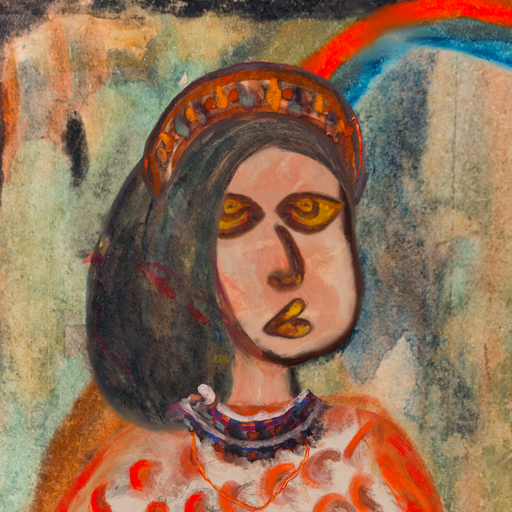
Background: Childish, Head And Neck Side: Roy_Bahadur, Face Side: Comrade, Bust: Rupkatha, Hair Side: Gypsy_Mother, Head Accessory: Hypocrite, Second Necklace: Gypsy_Mother_2, Necklace: Hypocrite_1, Baby: Blank